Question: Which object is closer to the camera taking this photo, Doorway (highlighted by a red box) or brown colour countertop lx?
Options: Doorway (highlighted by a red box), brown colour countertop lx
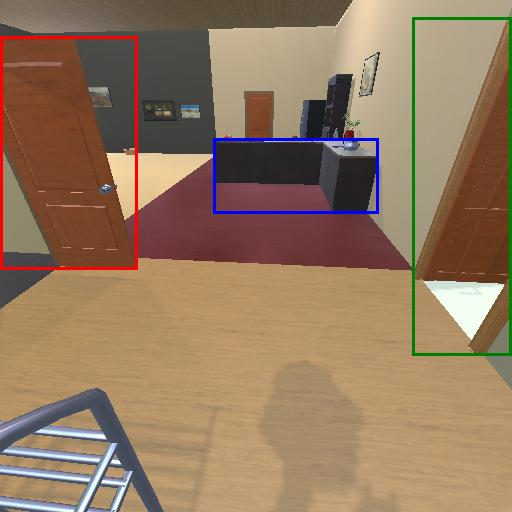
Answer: Doorway (highlighted by a red box)